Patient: sex M, age 62
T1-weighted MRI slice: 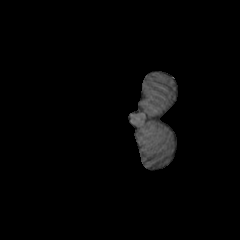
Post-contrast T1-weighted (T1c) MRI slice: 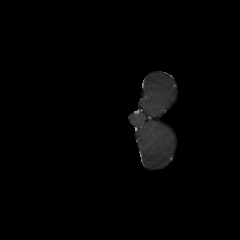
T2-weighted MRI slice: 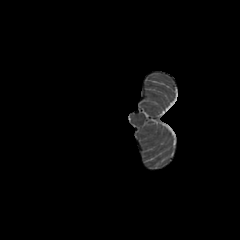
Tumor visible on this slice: no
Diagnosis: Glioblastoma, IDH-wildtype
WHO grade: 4